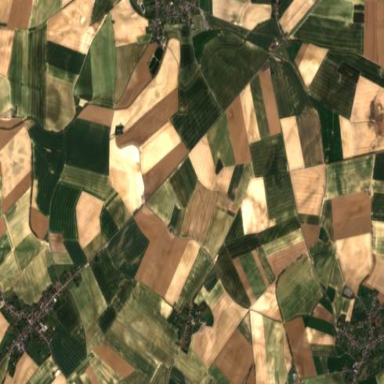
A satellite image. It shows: View of farmland.